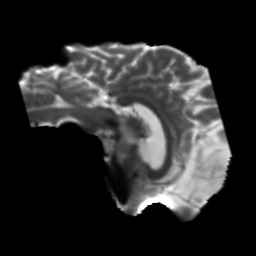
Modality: T2w
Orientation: sagittal
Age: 63
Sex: male
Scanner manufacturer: siemens
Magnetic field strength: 3 T
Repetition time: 5.25 s
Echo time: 0.08 s